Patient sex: M
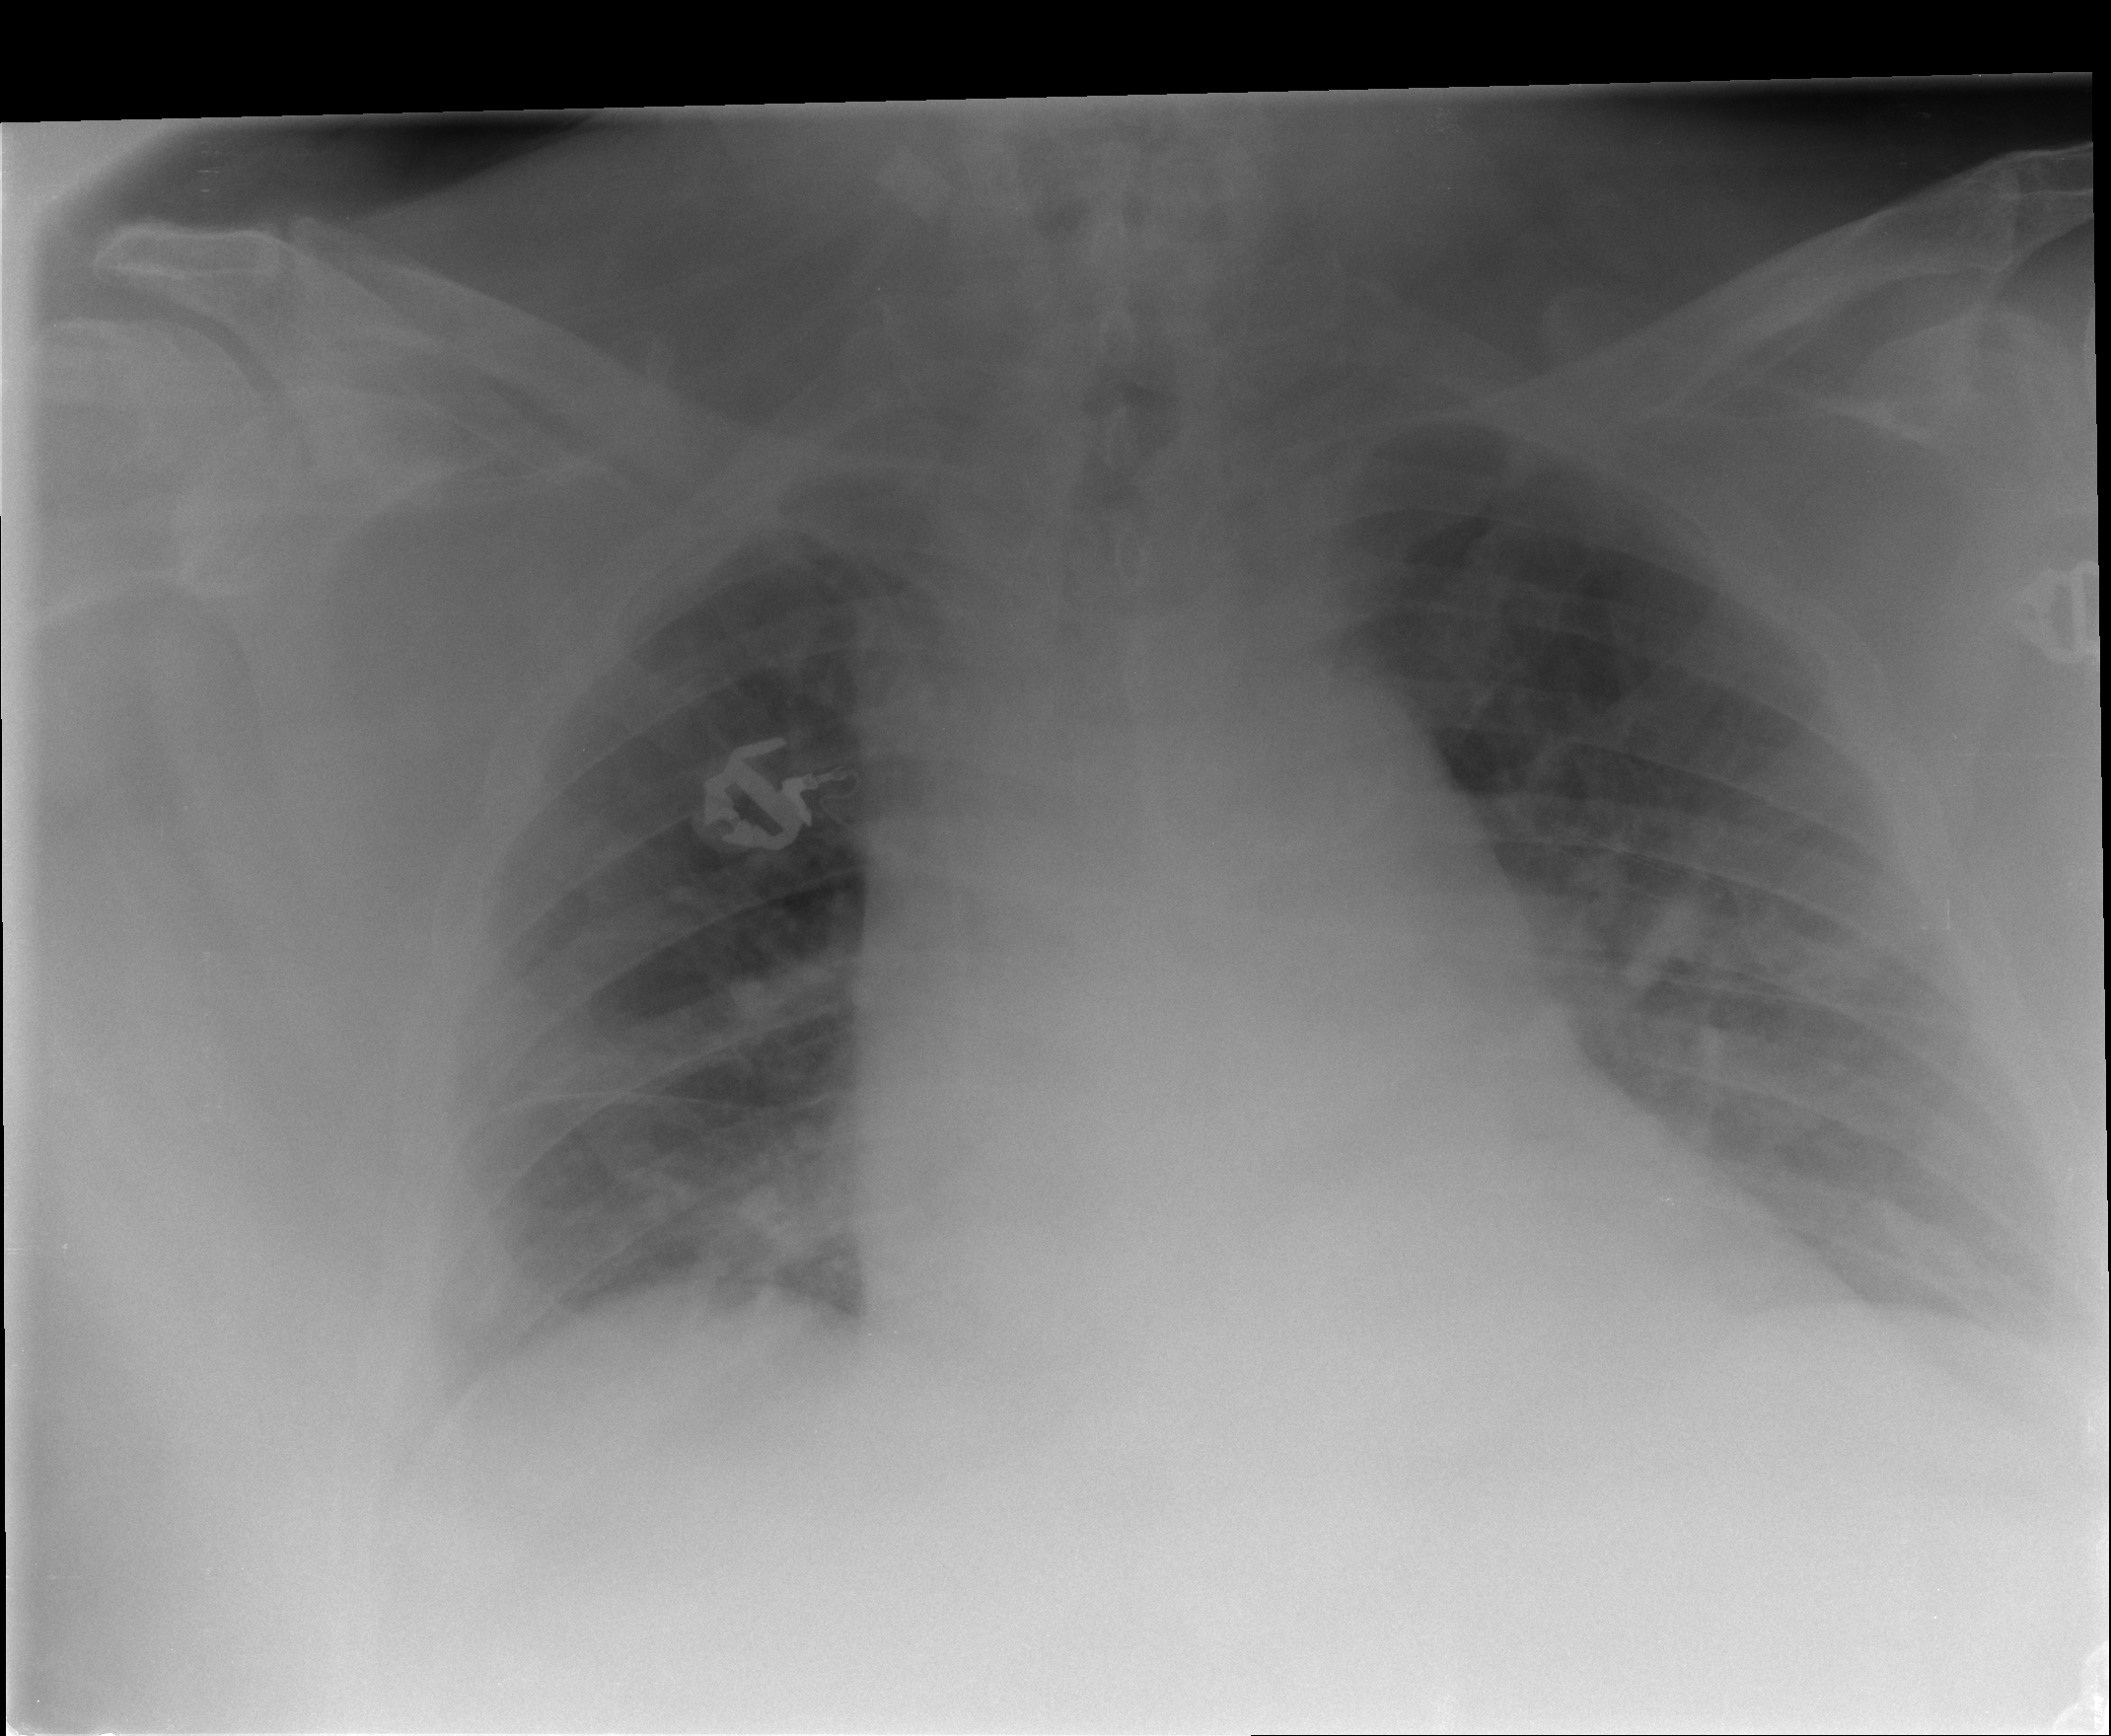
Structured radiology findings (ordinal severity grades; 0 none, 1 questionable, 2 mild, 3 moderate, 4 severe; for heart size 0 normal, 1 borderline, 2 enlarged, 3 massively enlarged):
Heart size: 0
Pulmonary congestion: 2
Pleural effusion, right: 0
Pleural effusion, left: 0
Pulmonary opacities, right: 1
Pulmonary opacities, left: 1
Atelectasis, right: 2
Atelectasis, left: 2